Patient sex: M
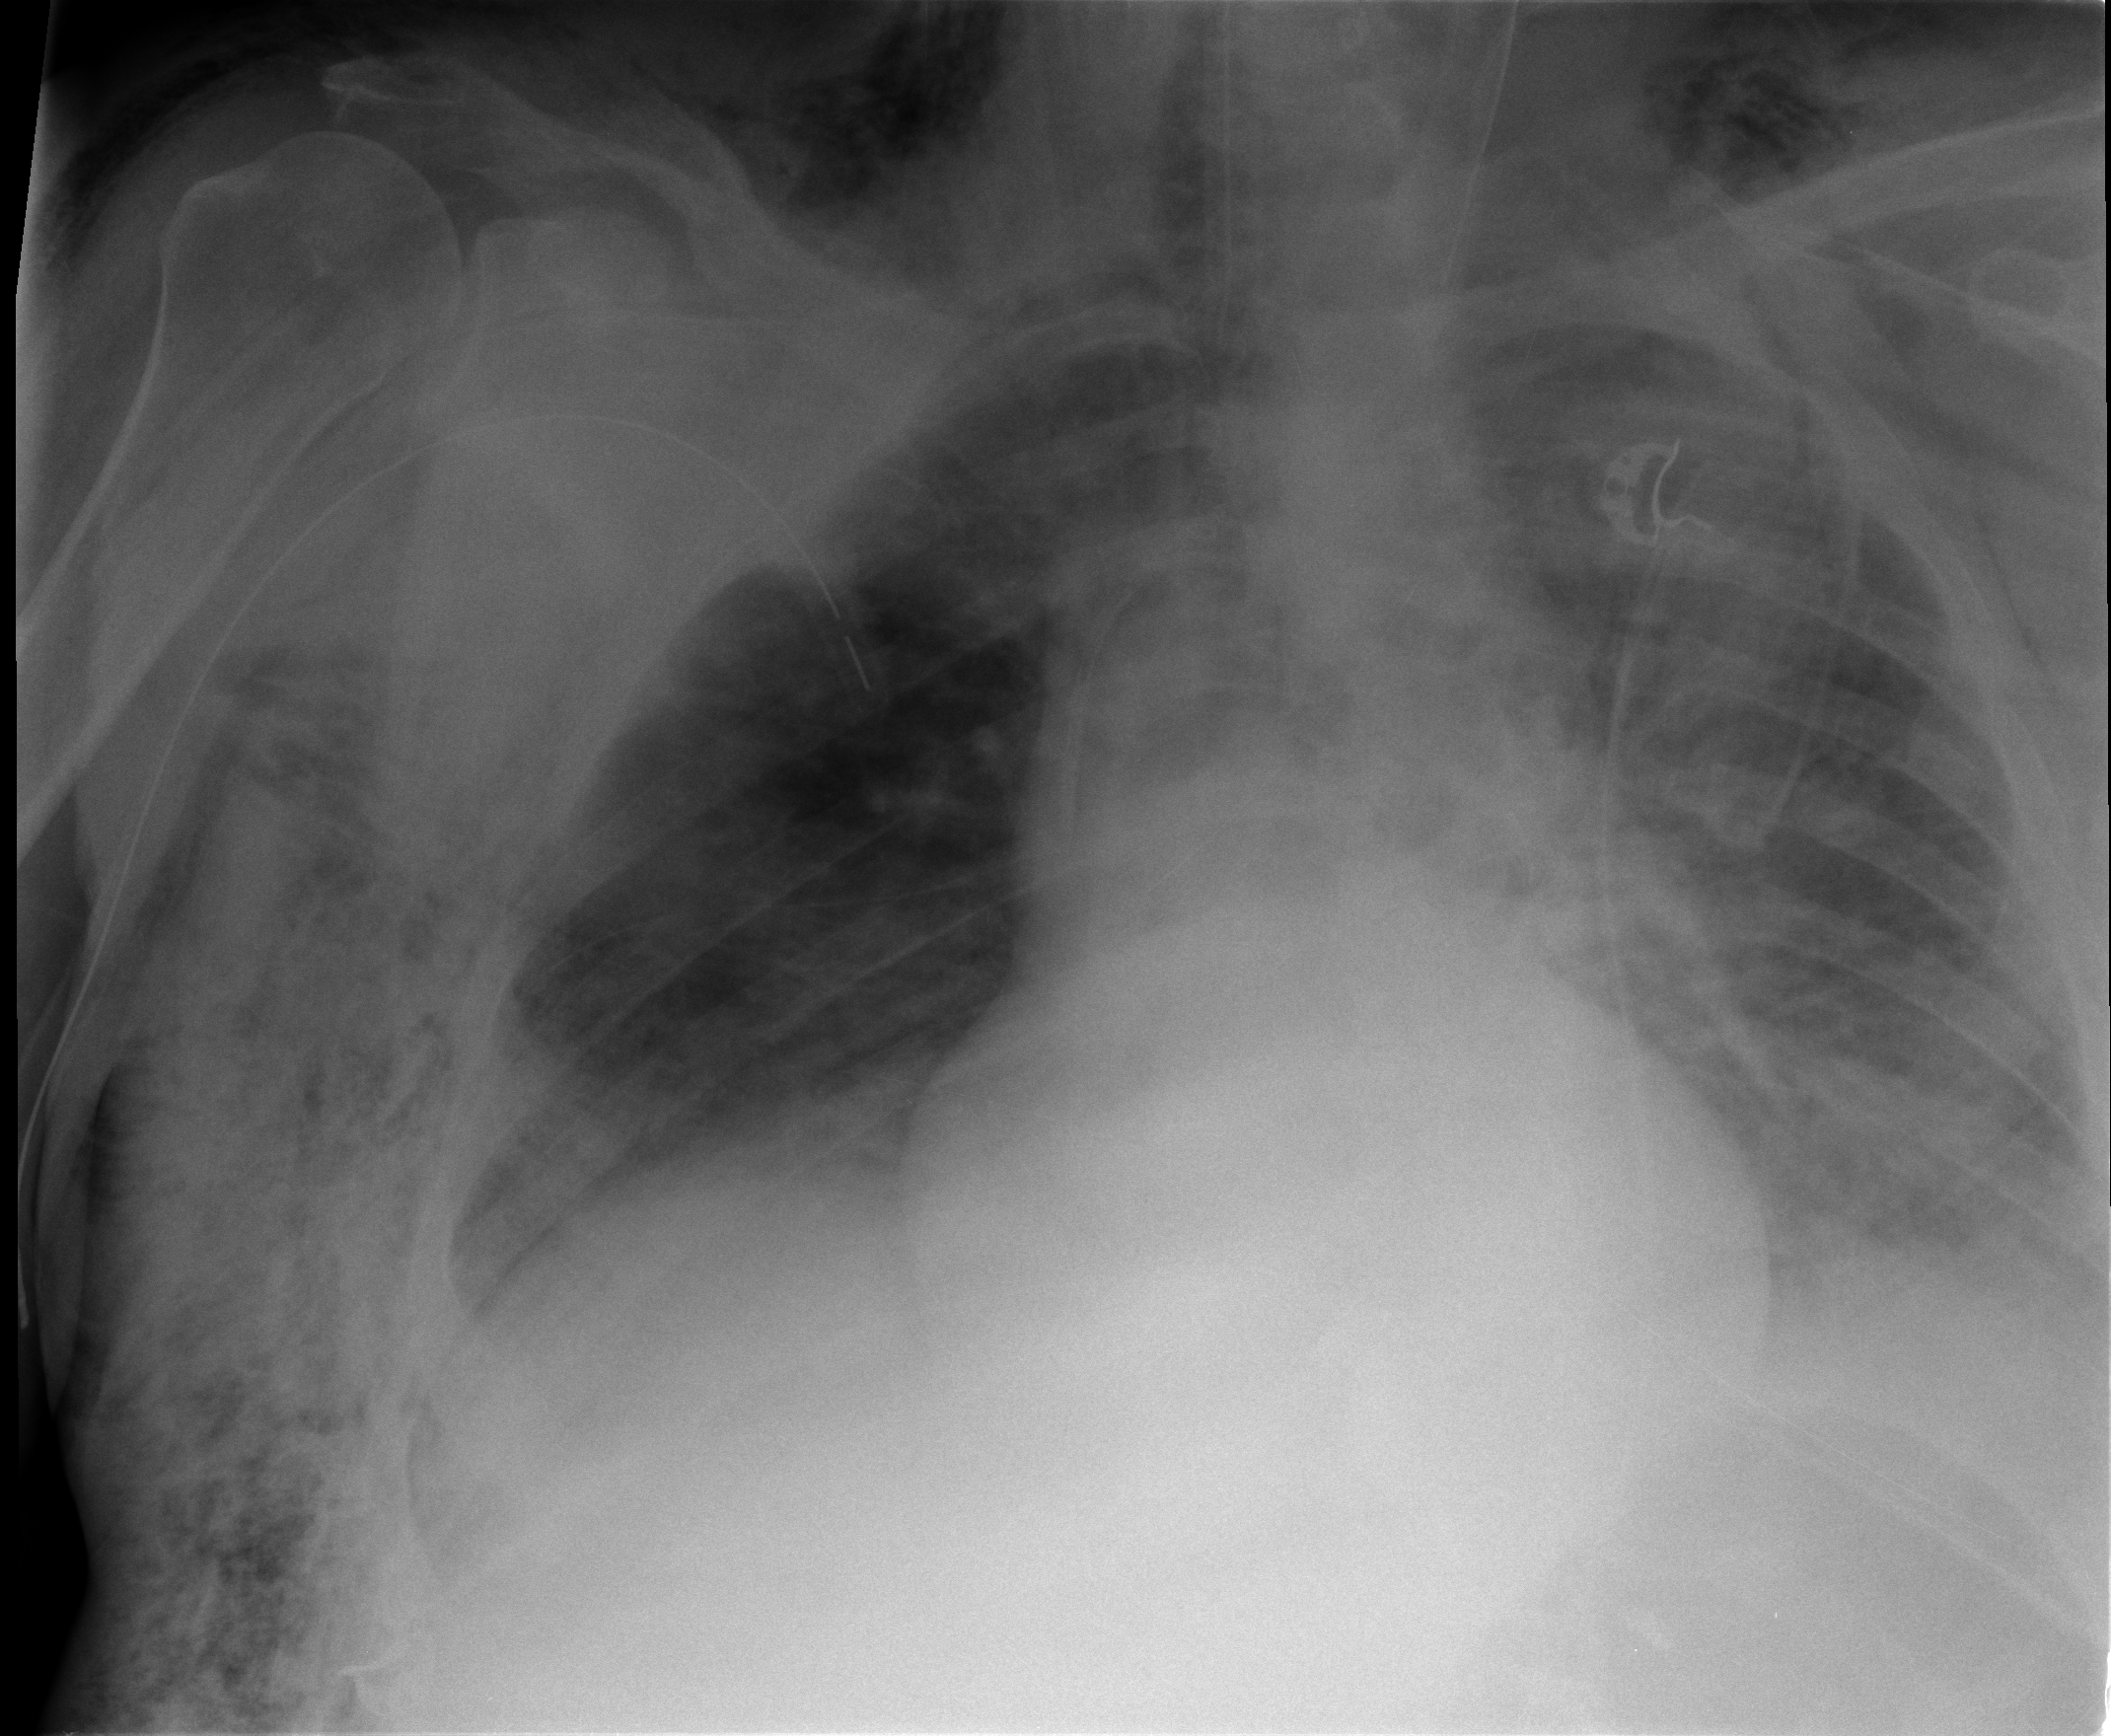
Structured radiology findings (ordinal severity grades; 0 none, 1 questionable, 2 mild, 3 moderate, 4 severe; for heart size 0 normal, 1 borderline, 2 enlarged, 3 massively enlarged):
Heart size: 0
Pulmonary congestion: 0
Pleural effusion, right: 0
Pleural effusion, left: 2
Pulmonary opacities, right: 0
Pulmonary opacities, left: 3
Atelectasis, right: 2
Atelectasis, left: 2